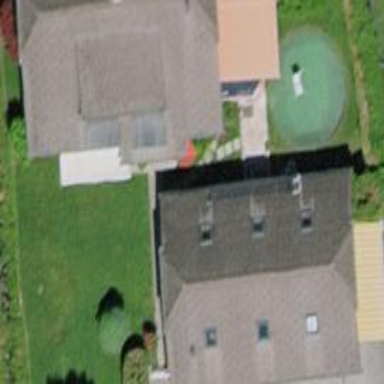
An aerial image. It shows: Group of garages.